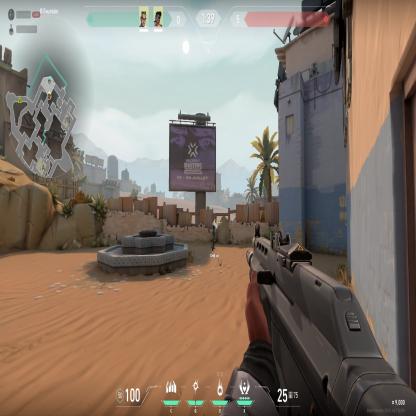
Label: teammate